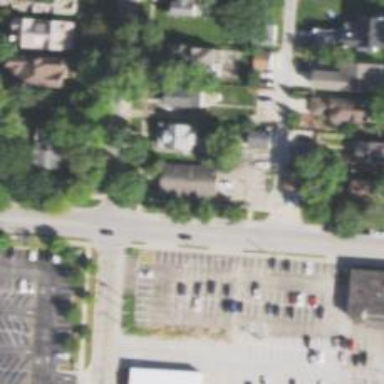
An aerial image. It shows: Residential road with asphalt surface and separate sidewalk.